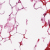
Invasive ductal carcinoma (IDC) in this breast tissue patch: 0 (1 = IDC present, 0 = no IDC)